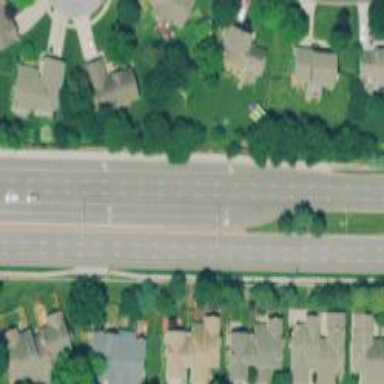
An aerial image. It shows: Dash road marking.